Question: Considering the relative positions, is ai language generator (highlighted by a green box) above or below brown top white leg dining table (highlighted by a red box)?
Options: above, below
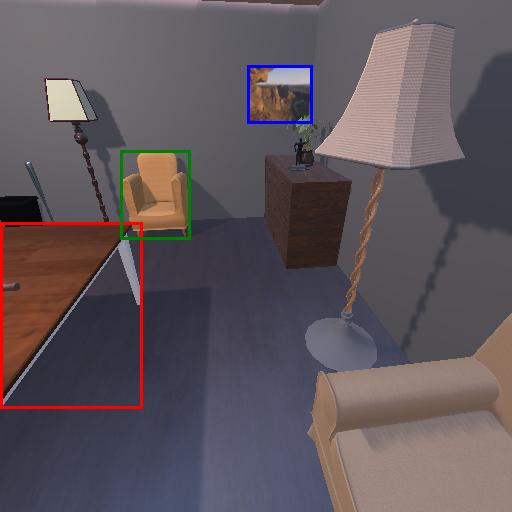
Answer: above